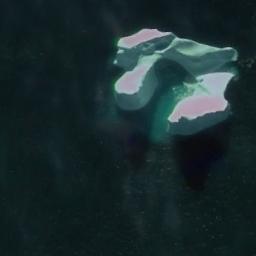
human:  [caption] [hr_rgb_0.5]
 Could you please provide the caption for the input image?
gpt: An irregularly shaped large ice block floats on the blue sea .

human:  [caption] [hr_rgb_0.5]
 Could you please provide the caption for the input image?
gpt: There is an ice on the deep blue sea .

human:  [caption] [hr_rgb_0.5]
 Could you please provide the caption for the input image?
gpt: There are sea ice of different sizes .

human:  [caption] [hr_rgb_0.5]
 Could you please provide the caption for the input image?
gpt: A piece of sea ice float in the deep blue sea and the sea ice has a certain volume under the sea water .

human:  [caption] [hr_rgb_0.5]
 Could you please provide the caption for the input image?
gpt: The sea ice is on a blue sea .